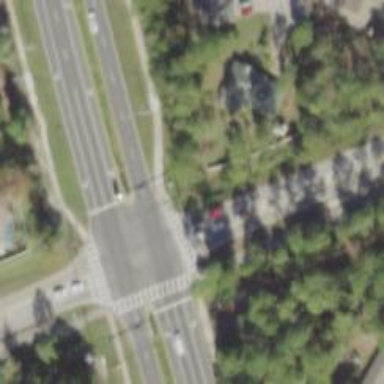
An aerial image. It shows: Asphalt path with uncontrolled crossing.